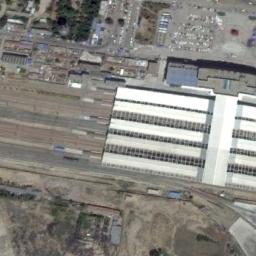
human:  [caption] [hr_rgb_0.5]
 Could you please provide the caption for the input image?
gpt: The railway station is on the bare land next to some buildings .

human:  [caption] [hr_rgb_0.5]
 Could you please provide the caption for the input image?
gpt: The railway station has lots of railways, A white building, A parking lot and a square .

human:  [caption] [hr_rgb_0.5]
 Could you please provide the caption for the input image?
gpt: There is a fully equipped railway station in the city .

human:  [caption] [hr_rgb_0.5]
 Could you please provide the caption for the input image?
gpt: There are many buildings of different shapes beside the railway station .

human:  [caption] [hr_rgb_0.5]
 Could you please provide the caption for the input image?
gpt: There are some buildings beside the white railway station .